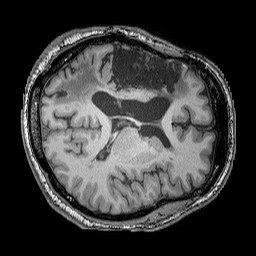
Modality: T1w
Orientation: axial
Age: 46
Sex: male
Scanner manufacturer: siemens
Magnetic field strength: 3 T
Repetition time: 2.25 s
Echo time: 0.00411 s